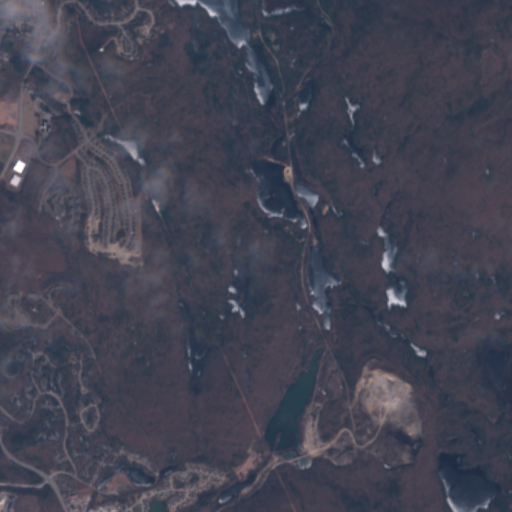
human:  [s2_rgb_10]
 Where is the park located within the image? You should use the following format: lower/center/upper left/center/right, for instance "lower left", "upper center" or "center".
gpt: The park is located in the lower left of the image.
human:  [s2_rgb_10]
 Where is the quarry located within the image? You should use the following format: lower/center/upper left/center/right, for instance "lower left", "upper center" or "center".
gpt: The quarry is located in the lower of the image.
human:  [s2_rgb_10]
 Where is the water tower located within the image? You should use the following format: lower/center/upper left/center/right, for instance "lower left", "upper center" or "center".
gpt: The water tower is located in the upper left of the image.
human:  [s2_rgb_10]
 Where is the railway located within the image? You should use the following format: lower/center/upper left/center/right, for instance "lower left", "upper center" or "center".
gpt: The railway is located in the left of the image.
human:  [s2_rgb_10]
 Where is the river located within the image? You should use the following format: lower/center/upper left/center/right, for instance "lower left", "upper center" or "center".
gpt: The river is located in the left of the image.
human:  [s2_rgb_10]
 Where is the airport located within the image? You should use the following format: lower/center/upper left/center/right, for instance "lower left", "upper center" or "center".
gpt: There is no airport in the image.